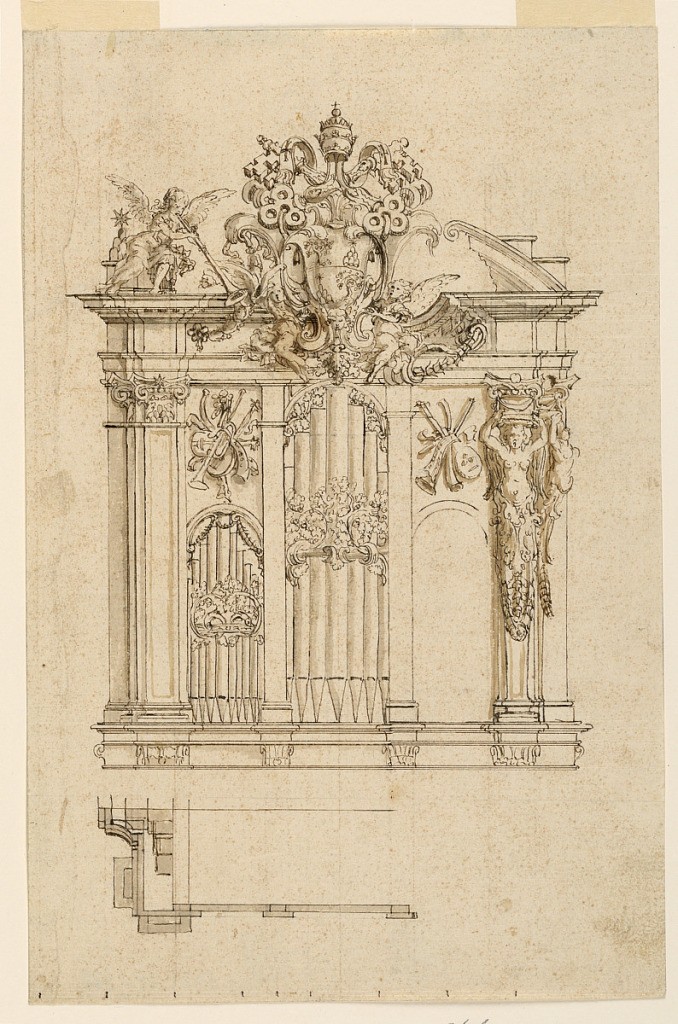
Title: Organ Case with Arms of P
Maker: Pope Alexander VII, 1599–1667
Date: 1655–67
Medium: Pen and brown ink, brown wash, graphite, incised Support: off-white laid paper
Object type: Drawing
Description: Pilasters orgaines as is alternatively suggested for the corners support an entablature, in front of which angels support the coat-of-arms of the Pope. Alternative suggestions are made for the shape and decoration of the Entablature and for a broken pediment, at right with angels blowing trumpets seated over the corners of the Entablature, at left, Pipes are to be shown in three arcades; the right one has not been entirely Executed in the drawing. The lateral arcade are lower than the central one; trophies of musical instruments hang over the openings, the left side of the plan and The Scale are at the bottom.